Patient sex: M
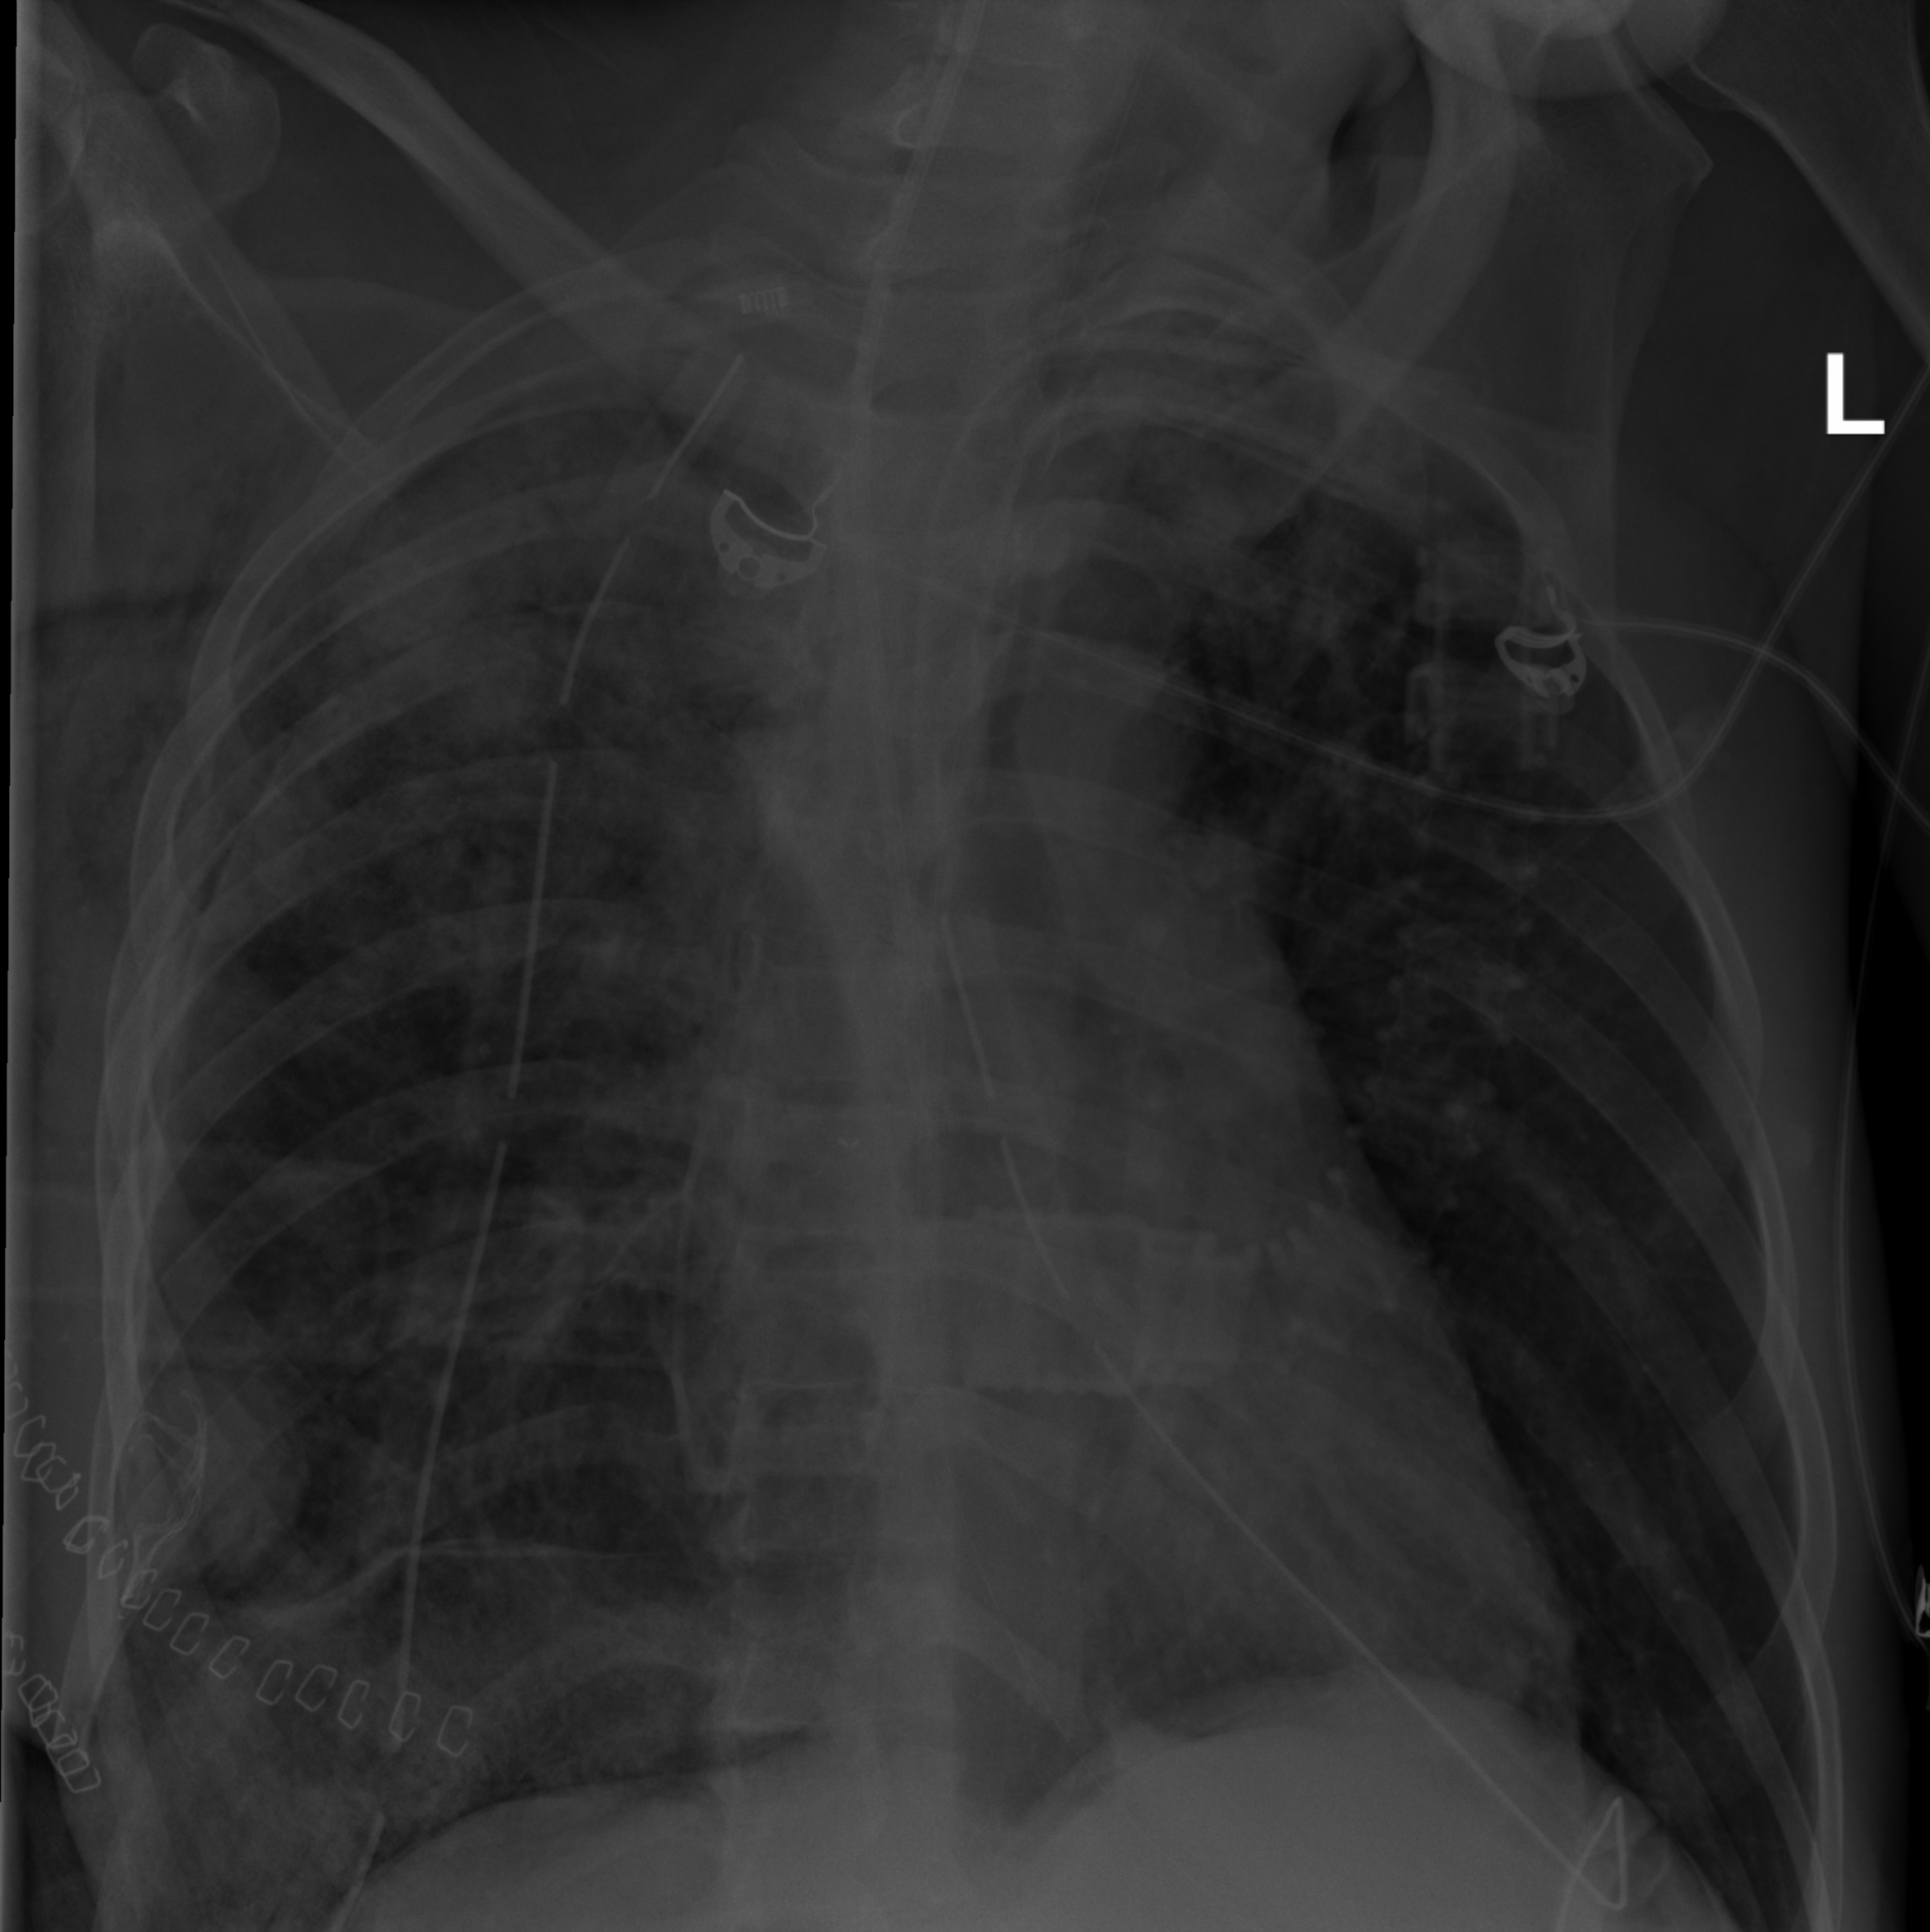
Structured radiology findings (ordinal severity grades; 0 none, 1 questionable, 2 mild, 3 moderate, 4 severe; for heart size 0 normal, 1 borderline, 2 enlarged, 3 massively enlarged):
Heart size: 0
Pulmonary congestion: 2
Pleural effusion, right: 2
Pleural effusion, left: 0
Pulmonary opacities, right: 3
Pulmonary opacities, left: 2
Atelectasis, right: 3
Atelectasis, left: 2